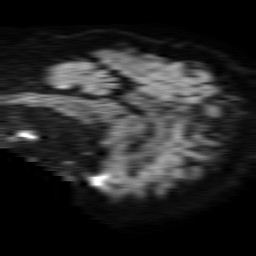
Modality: TRACE
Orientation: sagittal
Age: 44
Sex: male
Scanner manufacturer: philips
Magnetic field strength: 1.5 T
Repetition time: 4.6 s
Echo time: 0.09059 s